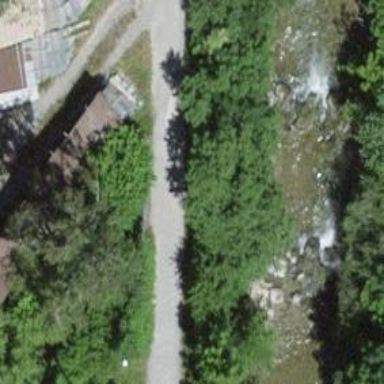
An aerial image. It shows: Service road on bridge with fine gravel surface.